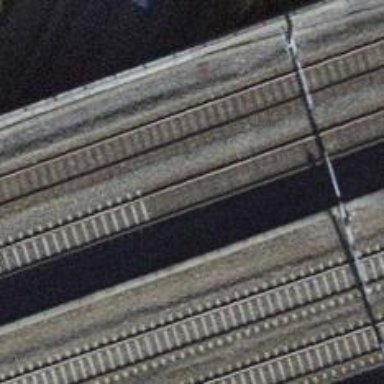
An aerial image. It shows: Single-track railway bridge with electrified contact line.